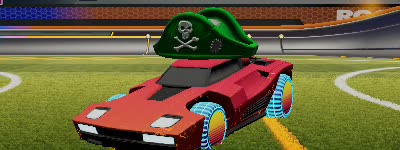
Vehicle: breakout